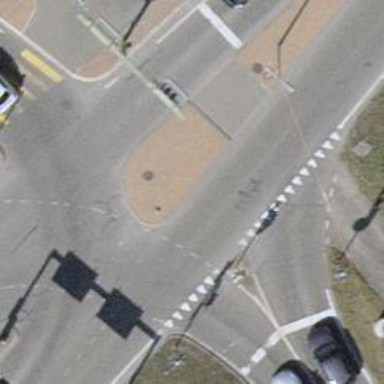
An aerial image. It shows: Road with traffic signals.